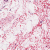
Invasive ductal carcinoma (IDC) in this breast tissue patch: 0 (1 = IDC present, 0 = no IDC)